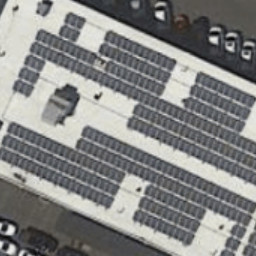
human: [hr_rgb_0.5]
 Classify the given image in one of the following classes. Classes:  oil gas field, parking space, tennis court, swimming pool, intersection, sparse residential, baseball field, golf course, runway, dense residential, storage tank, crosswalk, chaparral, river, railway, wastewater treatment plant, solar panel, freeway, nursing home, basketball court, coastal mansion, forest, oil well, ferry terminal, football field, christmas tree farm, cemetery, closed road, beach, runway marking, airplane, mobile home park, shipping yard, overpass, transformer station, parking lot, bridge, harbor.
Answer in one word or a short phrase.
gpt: solar panel